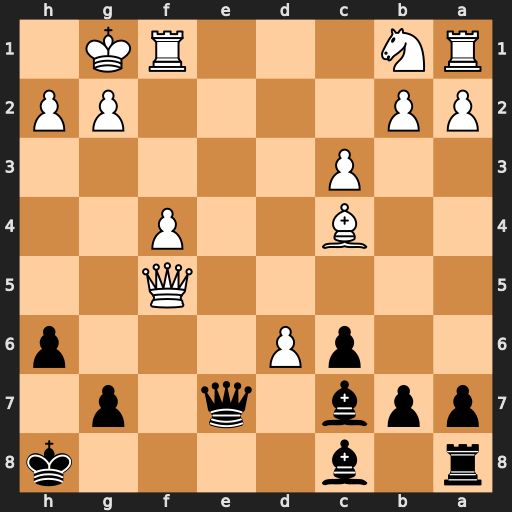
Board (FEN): r1b4k/ppb1q1p1/2pP3p/5Q2/2B2P2/2P5/PP4PP/RN3RK1
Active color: b
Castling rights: -
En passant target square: -
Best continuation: Qe3+ Kh1 Bxf5